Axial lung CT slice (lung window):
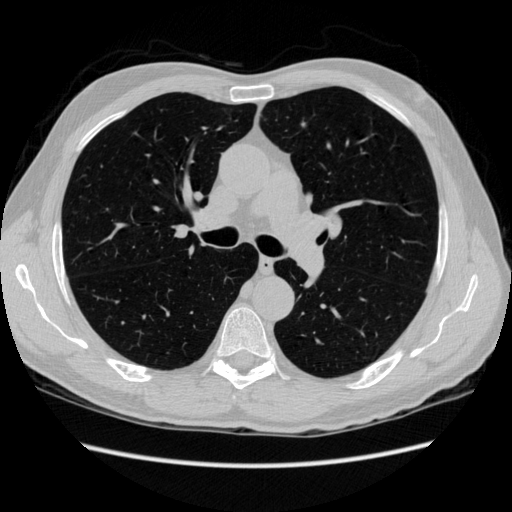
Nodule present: no